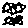
Label: star